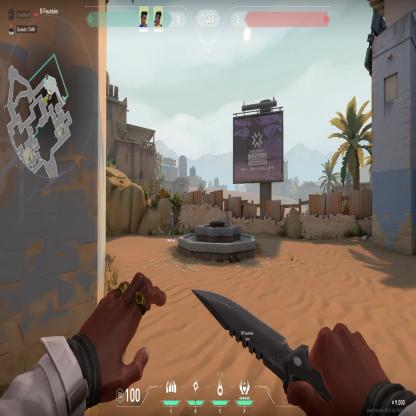
Label: teammate